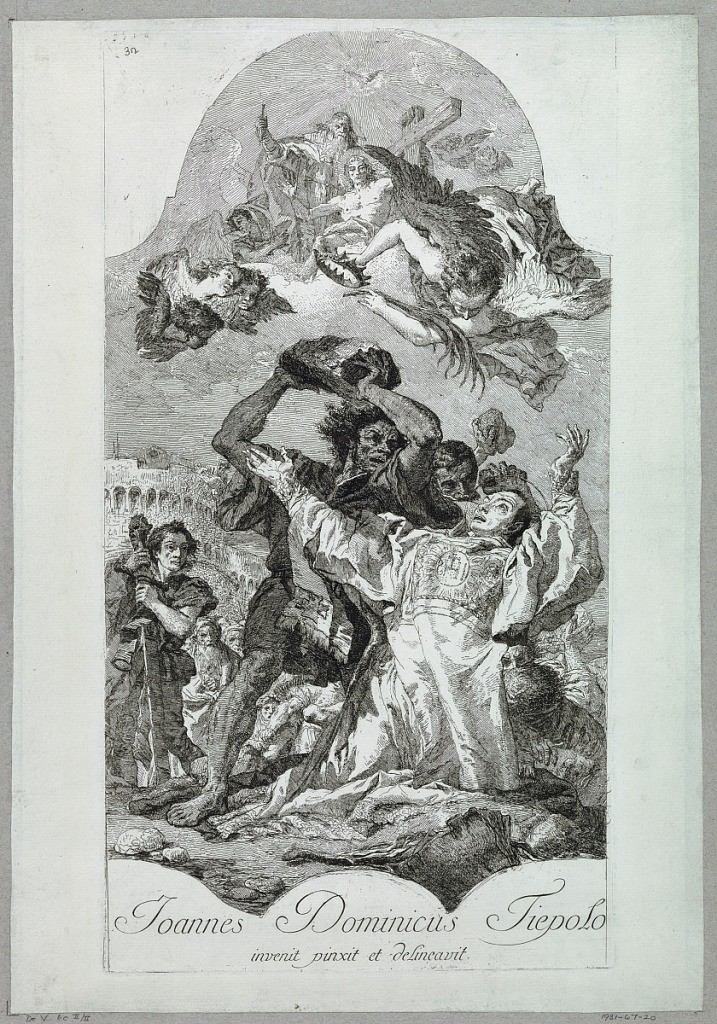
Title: Martyrdom of Saint Stephen
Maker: Giovanni Battista Tiepolo, Italian, 1692 - 1770
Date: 1750–1780
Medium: Etching
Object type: Print
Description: Vertical rectangle. (Design area arched at top and indented at bottom). Saint Stephen kneeling at right, arms raised. Behind him, men with stones. Above, the Trinity surrounded by angels.